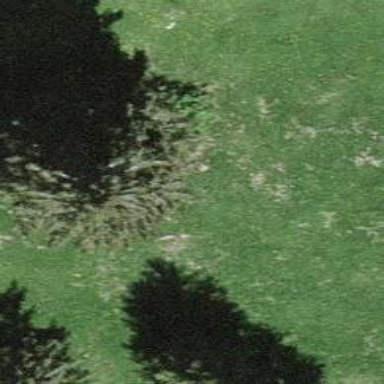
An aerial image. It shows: Single tag "natural: tree."